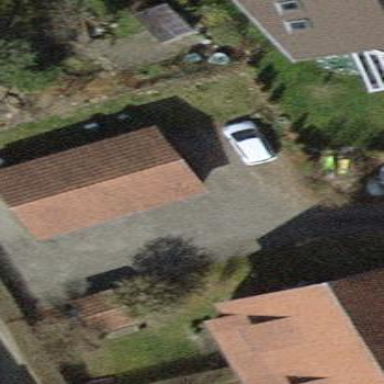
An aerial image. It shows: View of roof of building.